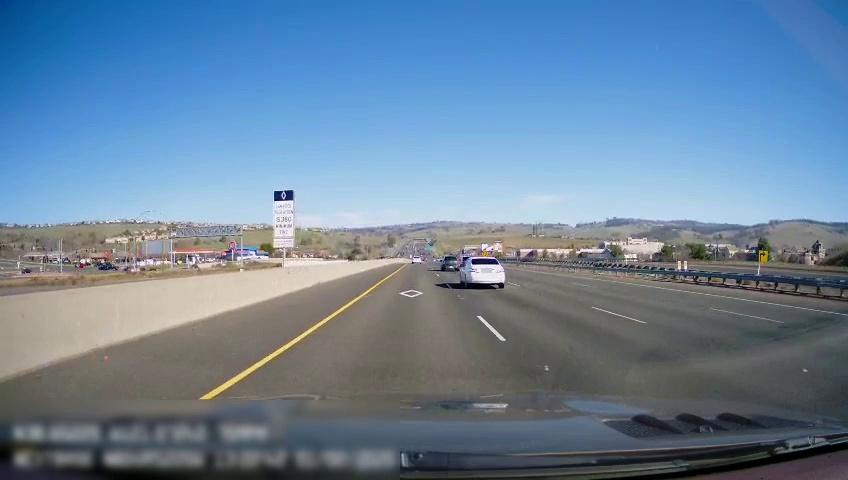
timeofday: Day
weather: Sunny
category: Drivable Space
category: Drivable Space
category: Drivable Space
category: Vehicles | Car
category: Vehicles | Car
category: Vehicles | SUV
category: Lanes | Current Lane
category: Lanes | Current Lane
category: Lanes | Alternate Lane
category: Lanes | Alternate Lane
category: Lanes | Alternate Lane
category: Traffic | Signs